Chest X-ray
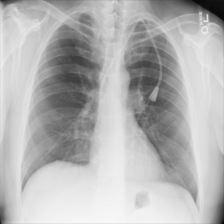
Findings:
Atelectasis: negative
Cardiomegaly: negative
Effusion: negative
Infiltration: negative
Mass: negative
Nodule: negative
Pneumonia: negative
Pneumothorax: negative
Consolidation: negative
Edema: negative
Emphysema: negative
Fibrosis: negative
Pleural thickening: negative
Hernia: negative